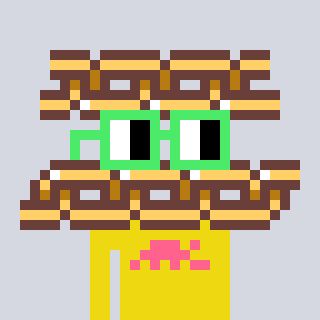
a pixel art character with square light green glasses, a chain-shaped head and a yellow-colored body on a cool background